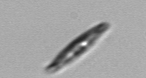
Label: pennate